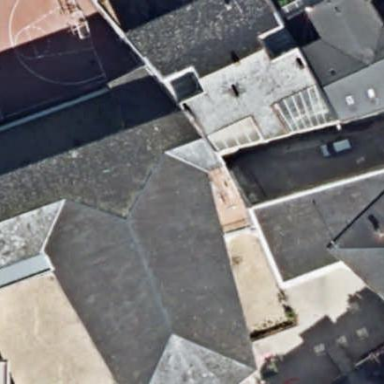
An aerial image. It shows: School building.